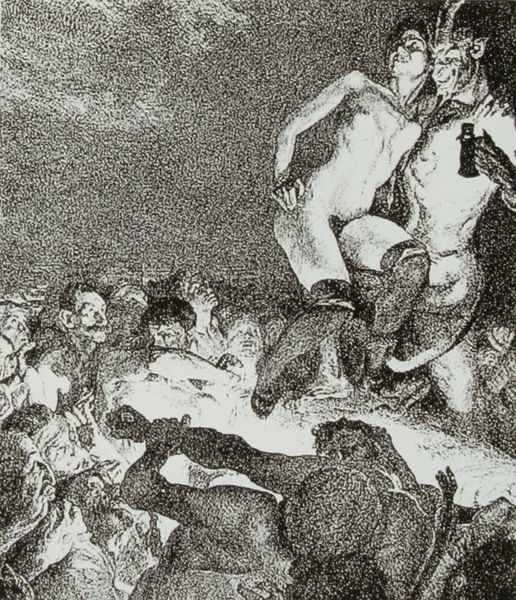
Titel: Der Teufel zeigt dem Volk das Weib
Künstler: Otto Greiner
Standort: Paris
Institution: Sammlung Gilles Néret
Schlagwörter: akt, feuer, fuß, gott, gruppe, himmel, körper, mann, nackt, schatten, weiß, frauen, menschen, mädchen, brust, busen, frankreich, frau, getränk, grau, hell, köpfe, licht, männer, ohr, schwarz, zeichnung, leute, masse, menge, tanz, bart, gesichter, schnurrbart, trinken, arm, arme, mensch, tod, tot, toter, horn, schauen, prostituierte, publikum, kreis, beine, schwanz, lächeln, topf, bein, brüste, zuschauer, pointilismus, warm, grafik, könig, spitz, weib, muskeln, nackte, erotik, scham, schnauzer, dirne, lachen, spiel, strümpfe, nacktheit, glut, druck, schwarz-weiß, radierung, stich, lithografie, tote, volk, aquatinta, bleistift, stiefel, dämon, menschenmenge, orgie, schein, apokalypse, fegefeuer, hölle, teufel, verdammnis, satyr, wesen, wollust, schamhaare, erscheinung, hörner, kupferstich, sünde, bock, sexy, ungeheuer, belzebub, satan, luzifer, kessel, blocksberg, fratze, hexe, hexen, monster, nutte, schnaps, strapse, sünder, sartyr, huren, laster, walpurgisnacht, sünderin, nutten, fel, verdamnis, schambehaarung, liebelein, liebkosungen, lihografie, sabbat, gaffen, sinnlos, gehörnter, hwarz weiß, höllenfürst, teufelsmaske